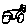
Label: car